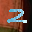
Label: 2